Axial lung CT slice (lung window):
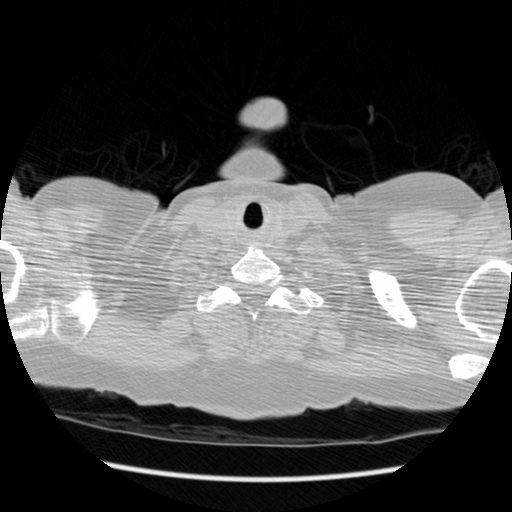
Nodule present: no